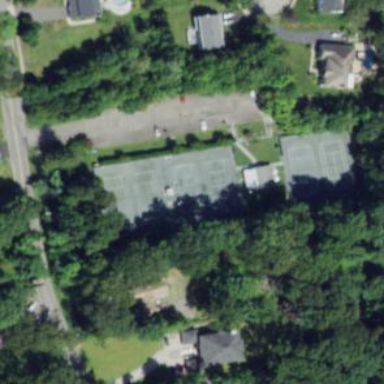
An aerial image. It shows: Tennis court on pitch designated for leisure land.